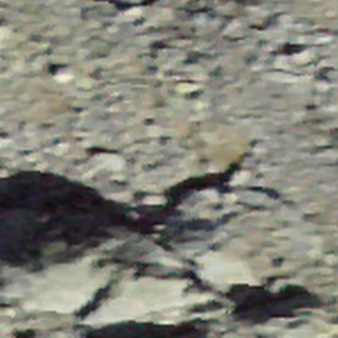
Label: other